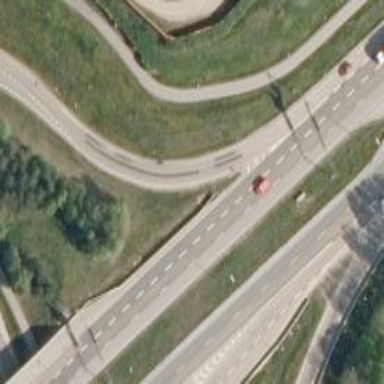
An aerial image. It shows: Asphalt trunk link road.